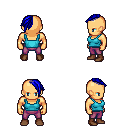
a pixel art fantasy rpg character, male body template, human, tanned skin, teal pirate shirt, magenta pants, blue long mohawk hairstyle, brown shoes, four views (front, back, left, right), 2x2 character sprite sheet, small pixel art, hard edges, no anti-aliasing